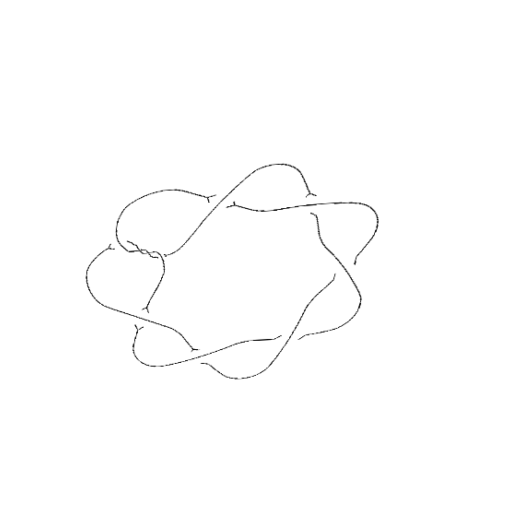
Crossing number: 10